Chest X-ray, PA view. Patient: 35 years old, sex M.
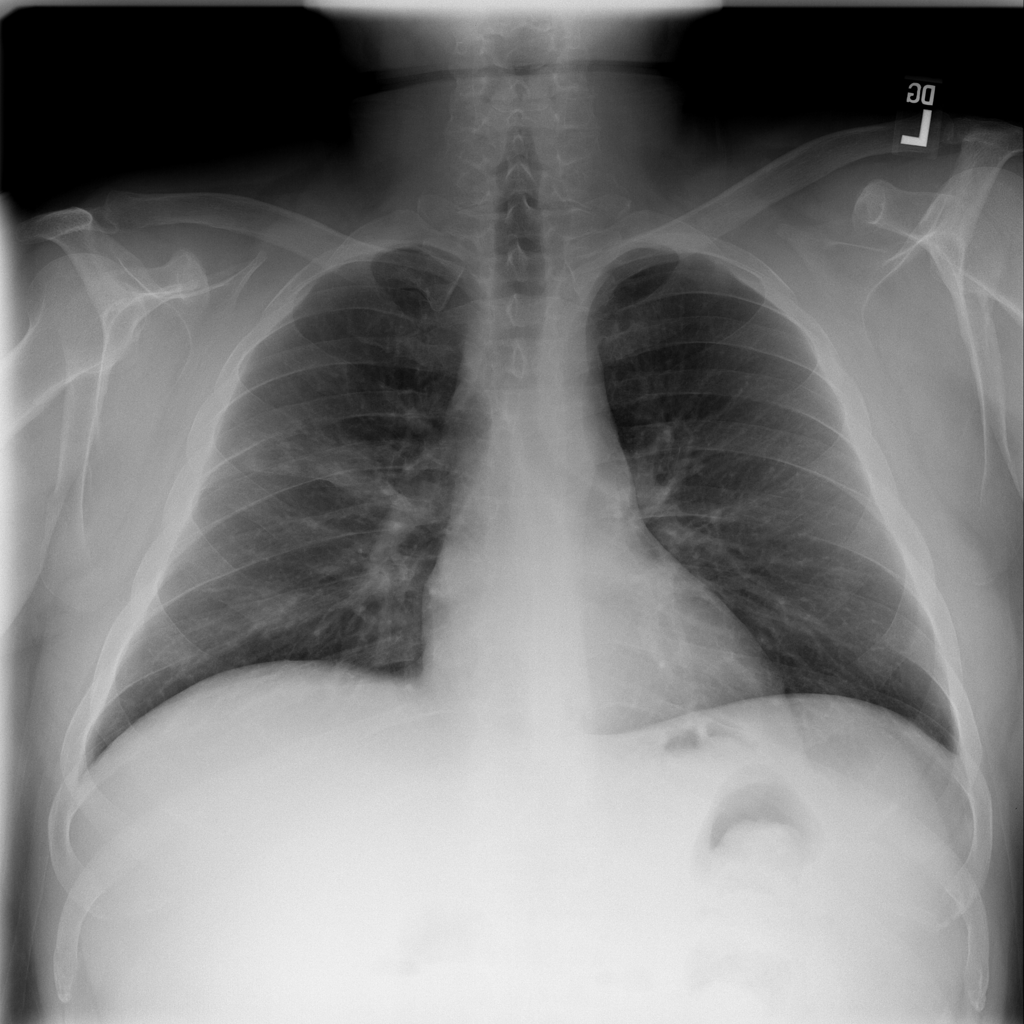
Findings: Infiltration